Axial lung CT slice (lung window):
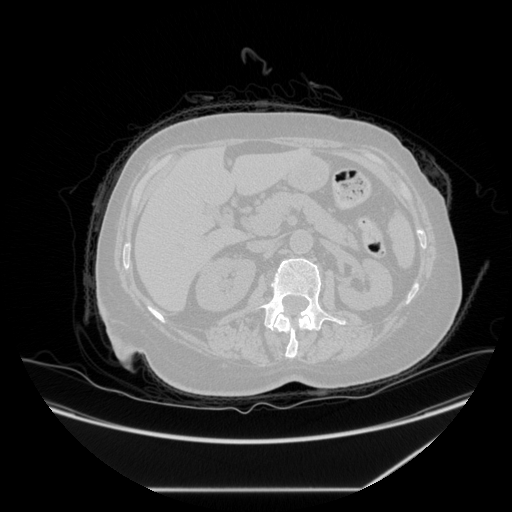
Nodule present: no